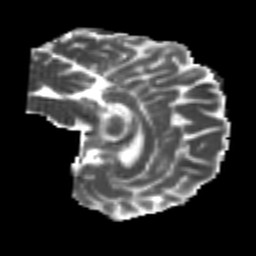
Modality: MD
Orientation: sagittal
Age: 24
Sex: male
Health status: healthy
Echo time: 0.074 s